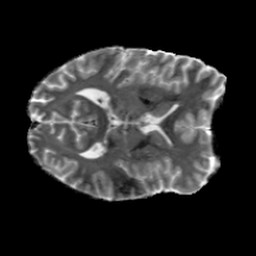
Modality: MD
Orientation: axial
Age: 29
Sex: male
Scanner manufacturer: siemens
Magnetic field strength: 6.98 T
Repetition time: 7.776 s
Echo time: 0.076 s